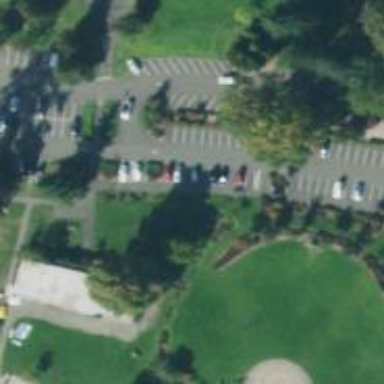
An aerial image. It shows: Parking space.